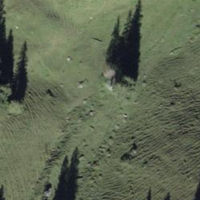
EUNIS habitat code: 52
Species observed at this site:
Astrantia major